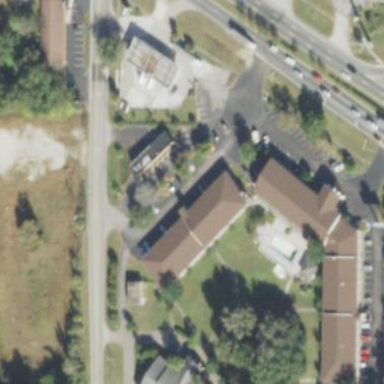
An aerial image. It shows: Hotel building.